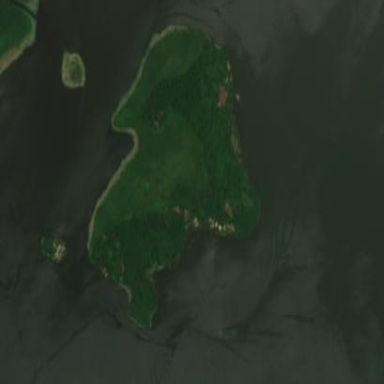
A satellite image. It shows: Island.